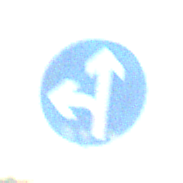
Verkehrszeichen: VorgeschriebeneFahrtrichtungGeradeausOderLinks
Umgebung: Outdoor, Nature
Tageszeit: Night
Wetter: Clear
Licht: Natural
Jahreszeit: NotSpecified
Kontrast: HighContrast